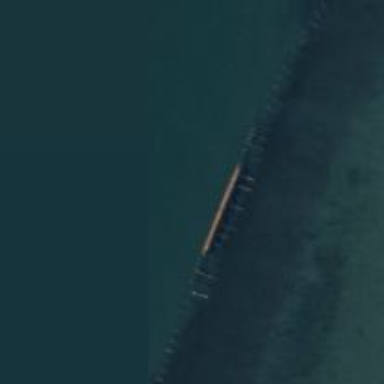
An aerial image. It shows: Ruined pier structure.